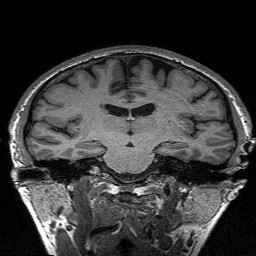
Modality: T1w
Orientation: sagittal
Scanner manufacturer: siemens
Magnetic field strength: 3 T